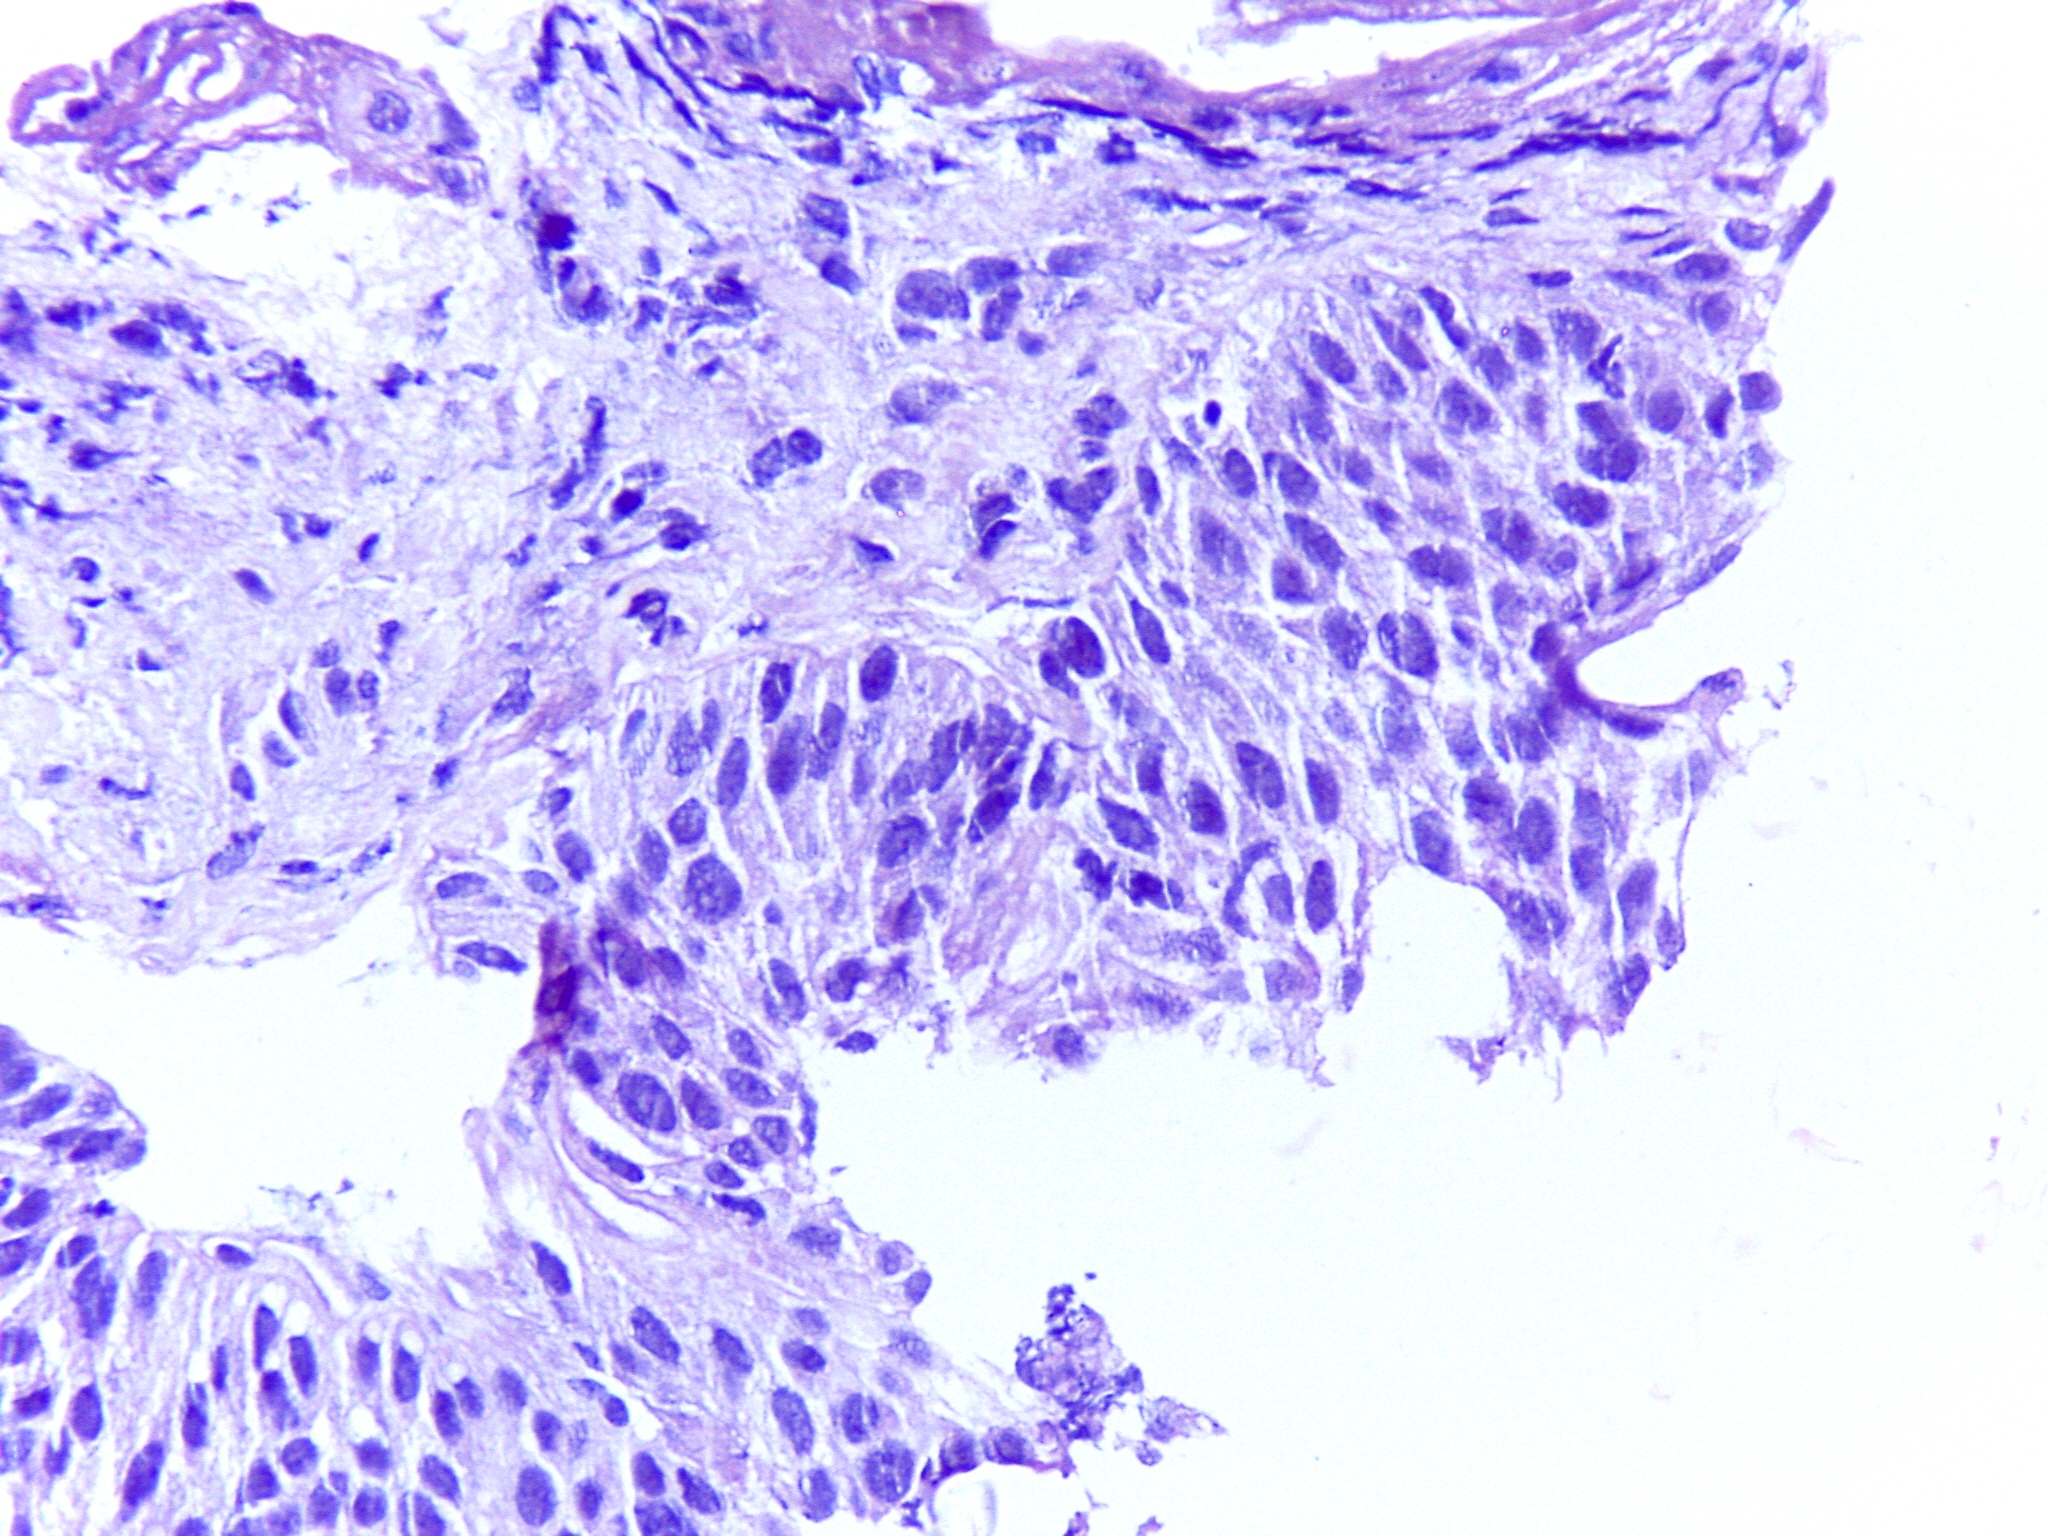
Diagnosis: OSCC